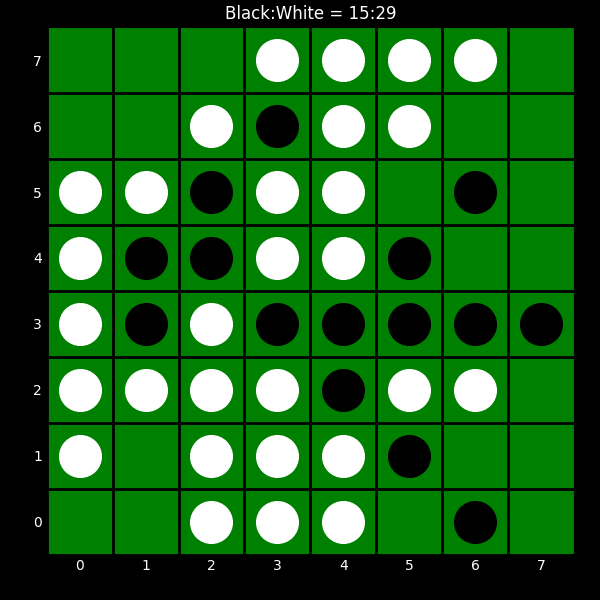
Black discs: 15
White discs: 29